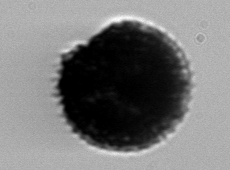
Label: Gonyaulax